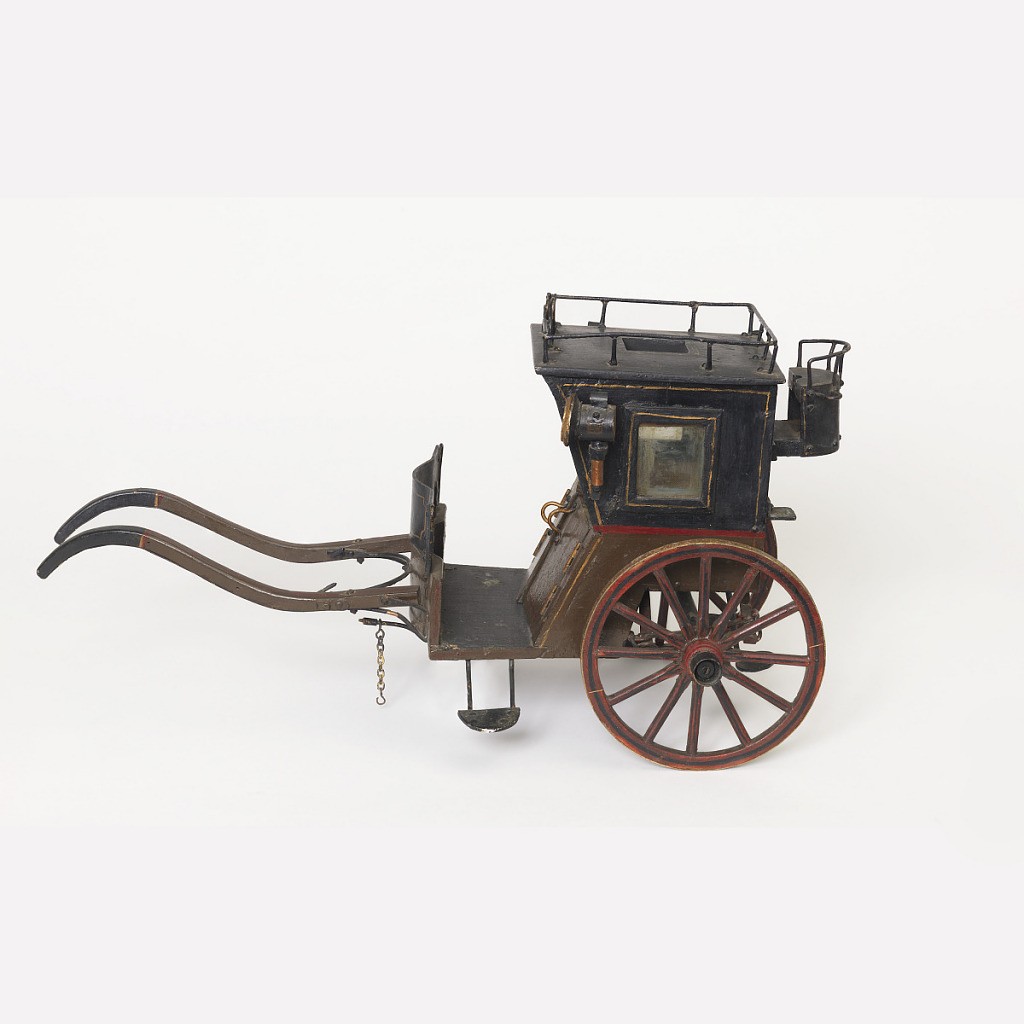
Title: Model of a Carriage
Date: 1860–90
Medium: Carved, cut, and painted wood and wrought iron, sheet glass
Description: A one-horse Hansom carriage model, the cabin with one wheel on each side supporting an enclosed seating area, with a window on each side, the roof with a luggage rack and hand hold, all behind a platform accessible by a small step with front guard wall with two curved bars to connect to a horse's harness, and with carriage lamps on the side.